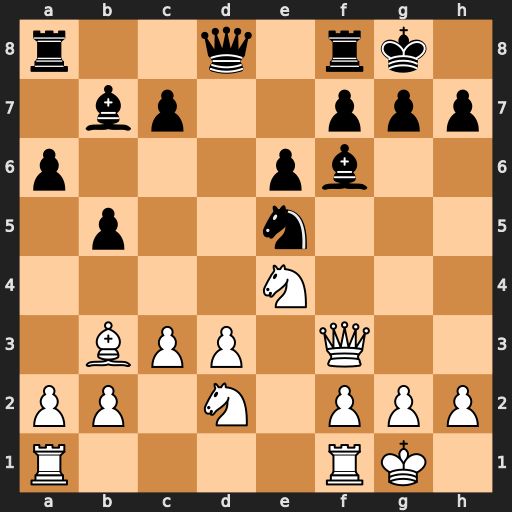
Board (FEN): r2q1rk1/1bp2ppp/p3pb2/1p2n3/4N3/1BPP1Q2/PP1N1PPP/R4RK1
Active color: w
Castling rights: -
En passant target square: -
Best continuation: Nxf6+ Qxf6 Qxb7